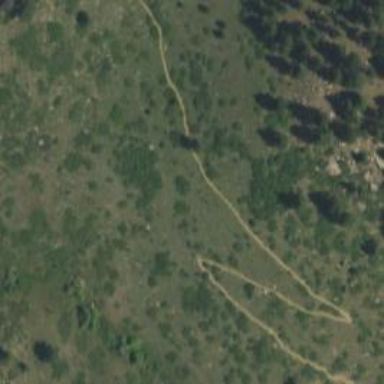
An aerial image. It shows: Path.